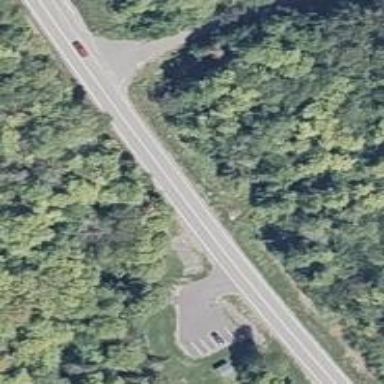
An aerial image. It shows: Rest area on the road.